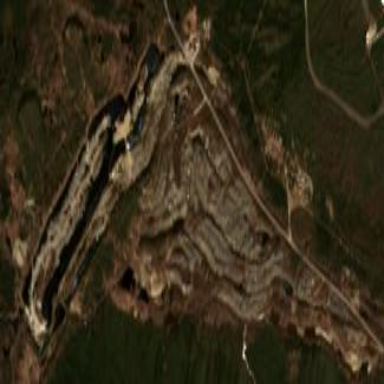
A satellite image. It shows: Quarry serving as tourism attraction.